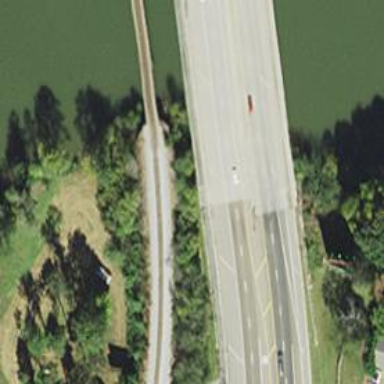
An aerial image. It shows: Motorway bridge.